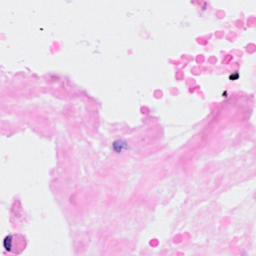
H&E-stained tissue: Breast